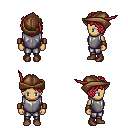
a pixel art fantasy rpg character, female body template, human, tanned skin, steel chest armor, metal pants, ruby red curly afro hairstyle, leather cap, leather bracers, brown shoes, four views (front, back, left, right), 2x2 character sprite sheet, small pixel art, hard edges, no anti-aliasing